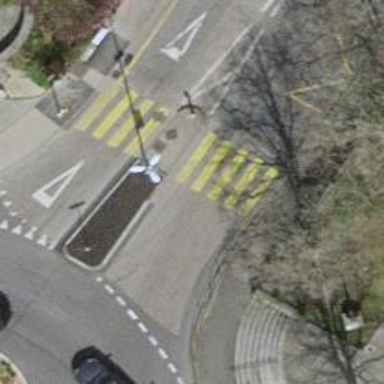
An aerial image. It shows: Kerb serving as barrier.